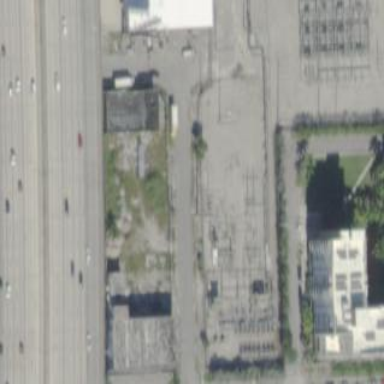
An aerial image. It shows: Outdoor distribution substation.